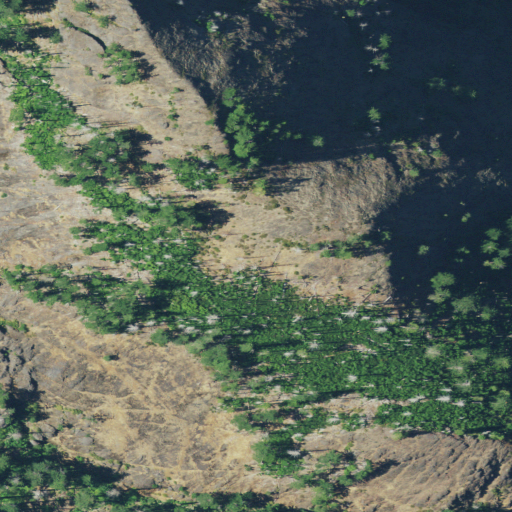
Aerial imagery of mountain in Oregon named Dumont Butte containing evergreen forest and shrub